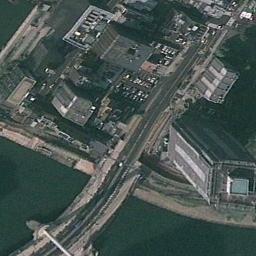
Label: commercial_area